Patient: sex M, age 57
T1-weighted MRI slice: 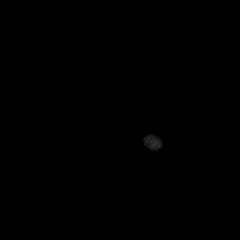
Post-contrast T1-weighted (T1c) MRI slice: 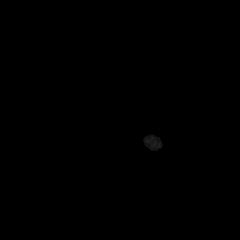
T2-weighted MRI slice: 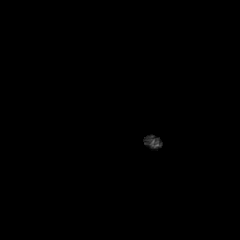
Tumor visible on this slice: no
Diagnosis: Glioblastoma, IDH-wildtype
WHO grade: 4